Field crop: tomato
Growth stage: 1
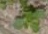
Species: portulaca